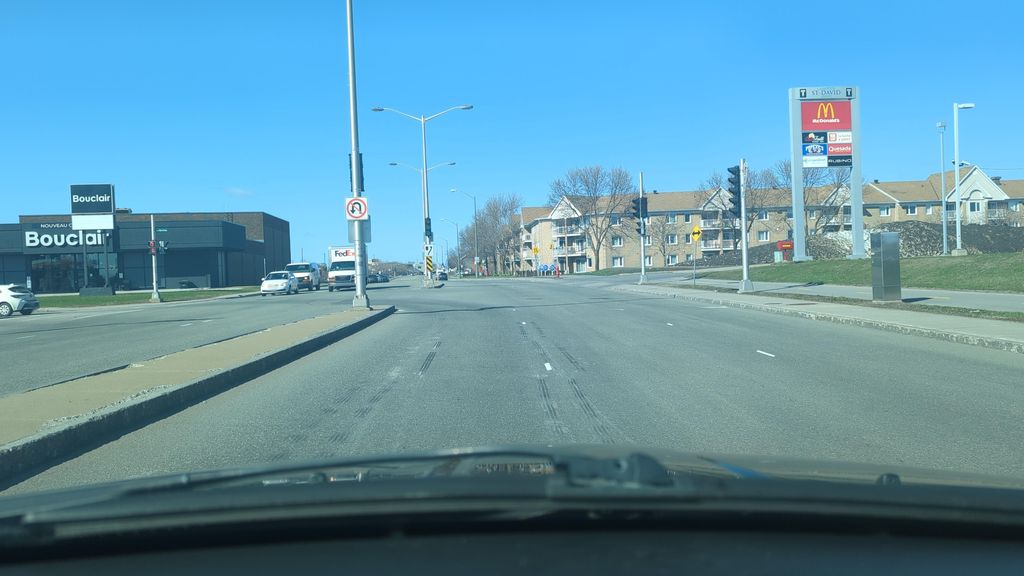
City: quebec_city